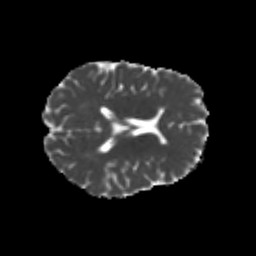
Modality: MD
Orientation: axial
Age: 24
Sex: female
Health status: healthy
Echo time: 0.074 s